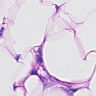
Metastatic tissue present: yes